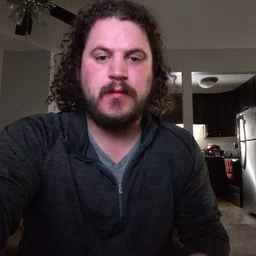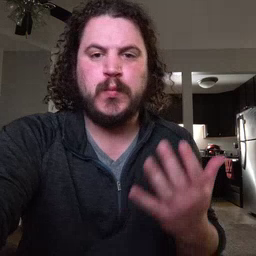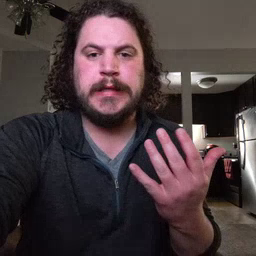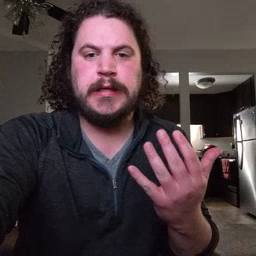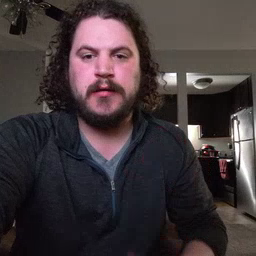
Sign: wait